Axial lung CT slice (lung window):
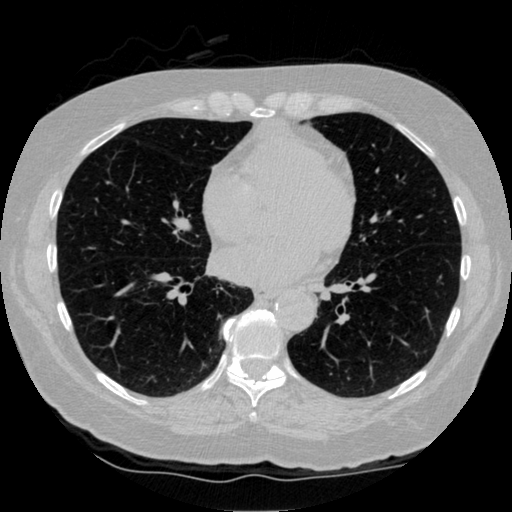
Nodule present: no